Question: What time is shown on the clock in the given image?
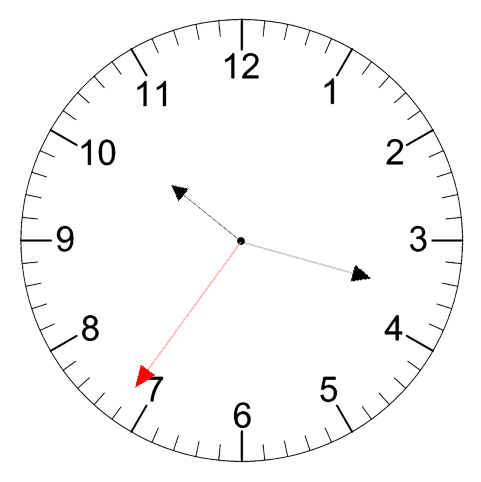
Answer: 10:17:36